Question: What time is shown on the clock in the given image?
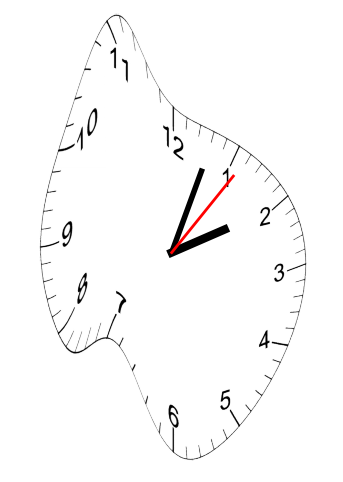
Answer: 02:03:06